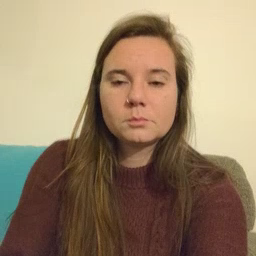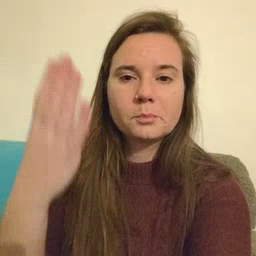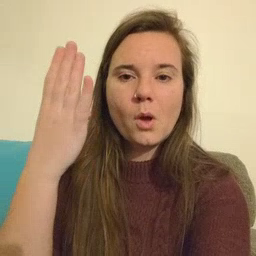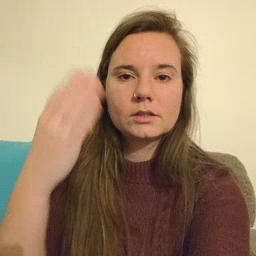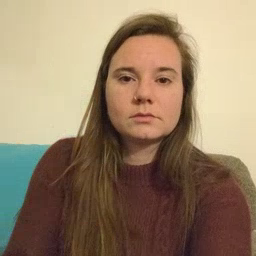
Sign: morning